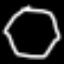
Label: octagon